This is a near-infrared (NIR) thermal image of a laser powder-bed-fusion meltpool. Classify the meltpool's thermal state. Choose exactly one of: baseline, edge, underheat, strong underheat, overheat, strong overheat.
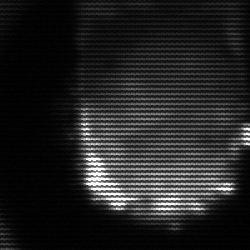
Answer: baseline